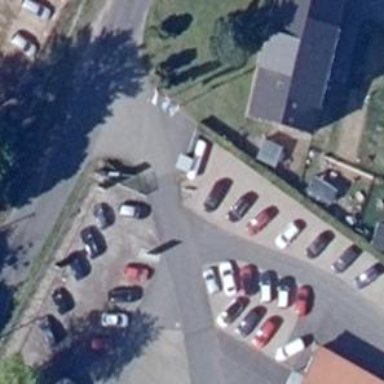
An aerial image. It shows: Fuel station.